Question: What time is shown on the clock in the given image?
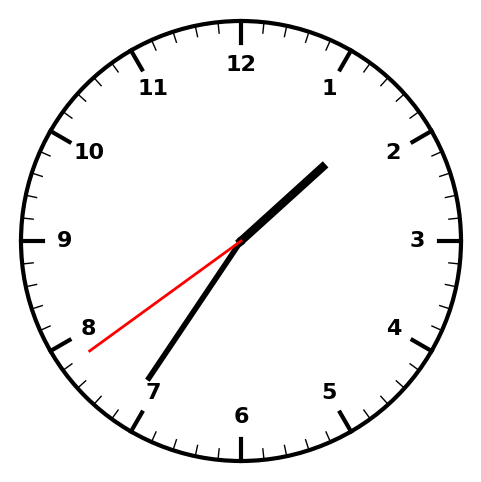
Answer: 01:35:39